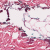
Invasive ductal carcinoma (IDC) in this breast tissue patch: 0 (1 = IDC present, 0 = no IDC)